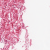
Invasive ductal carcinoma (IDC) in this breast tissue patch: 0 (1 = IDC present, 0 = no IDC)